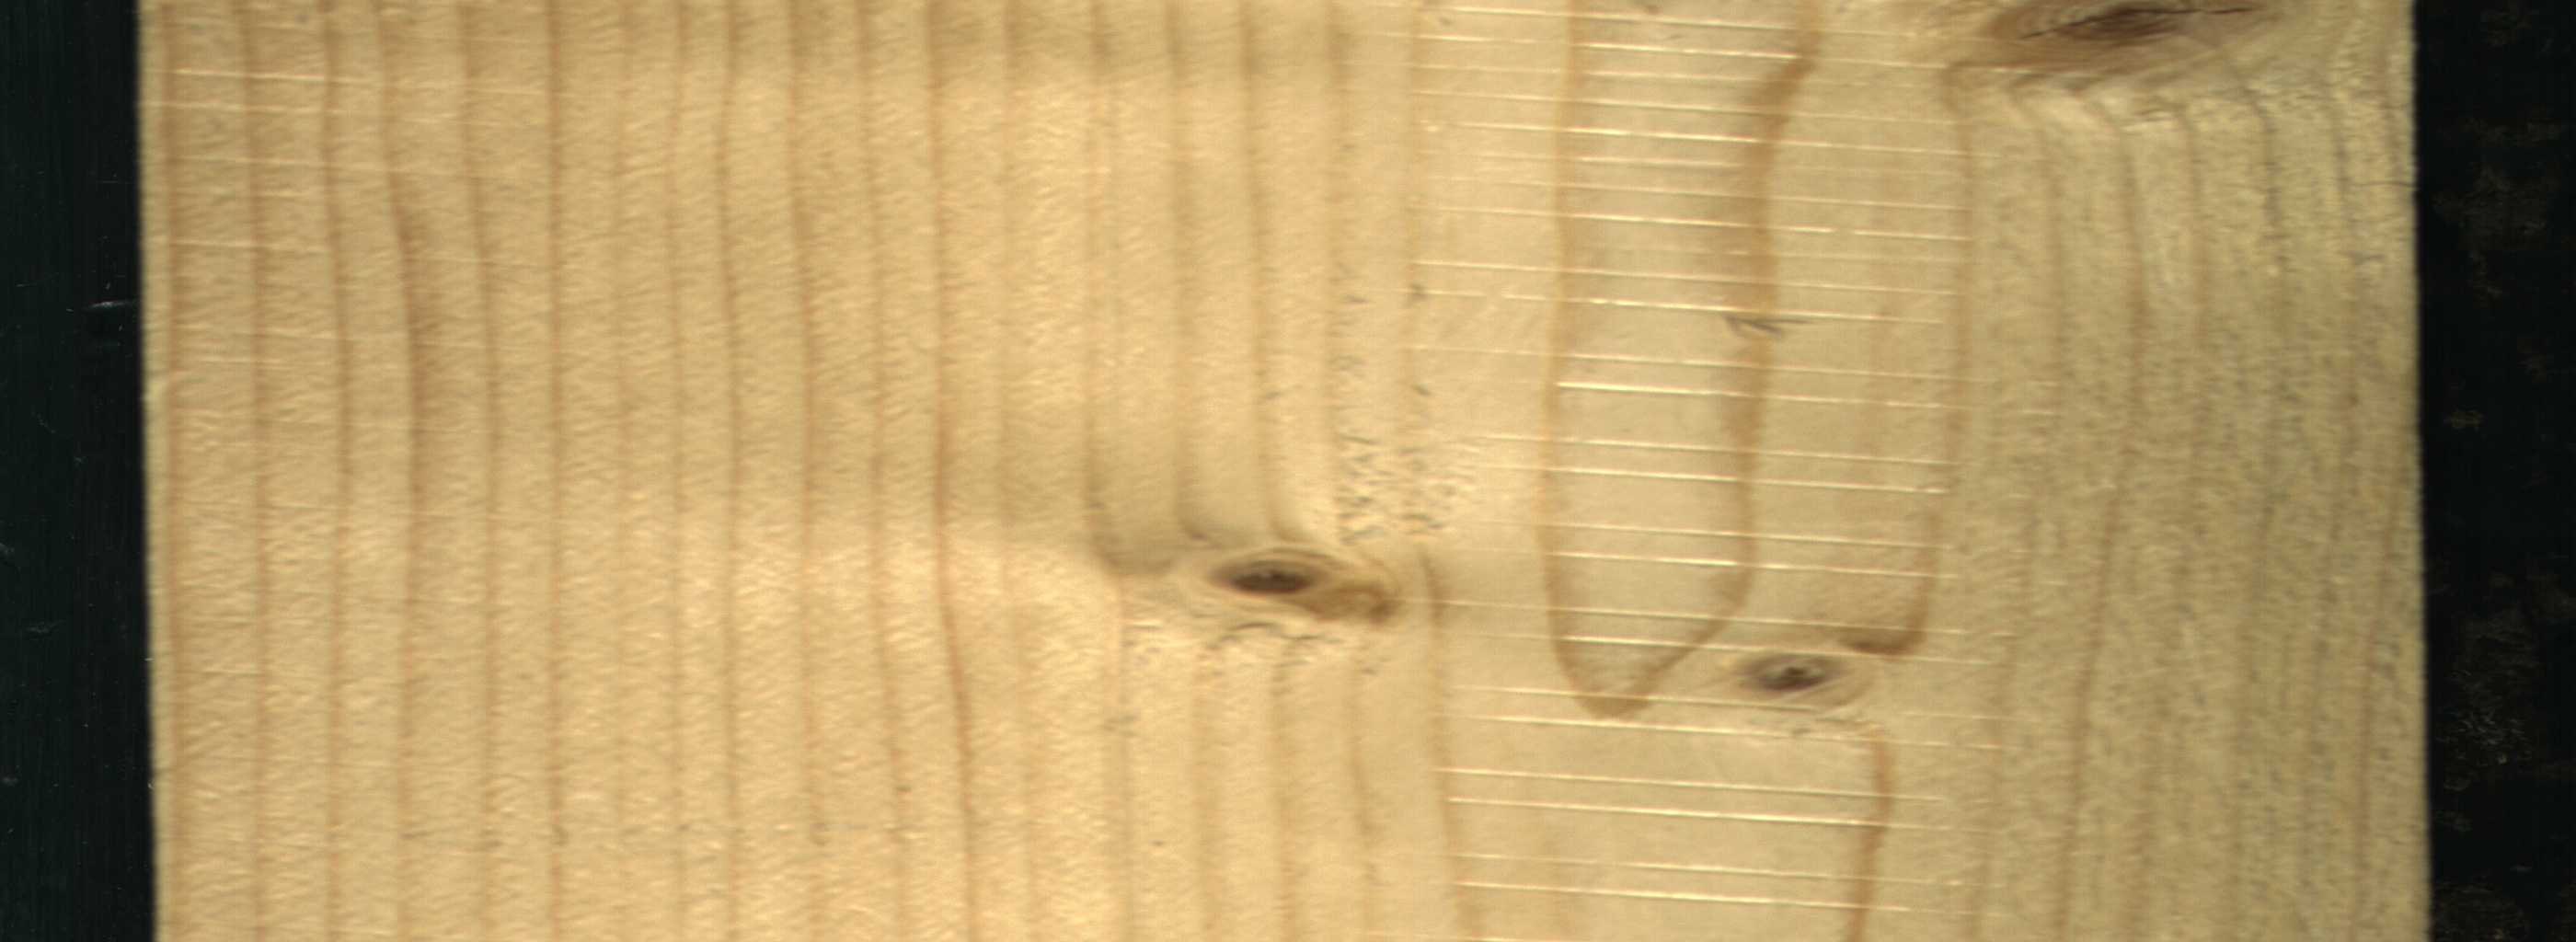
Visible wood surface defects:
Live_Knot
Live_Knot
Live_Knot